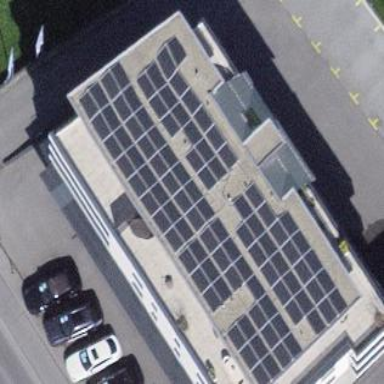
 consisting of solar photovoltaic panels."